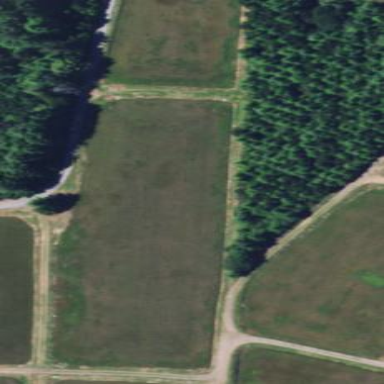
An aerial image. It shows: Farmland with cranberries as the main crop.